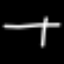
Label: line